Chest X-ray:
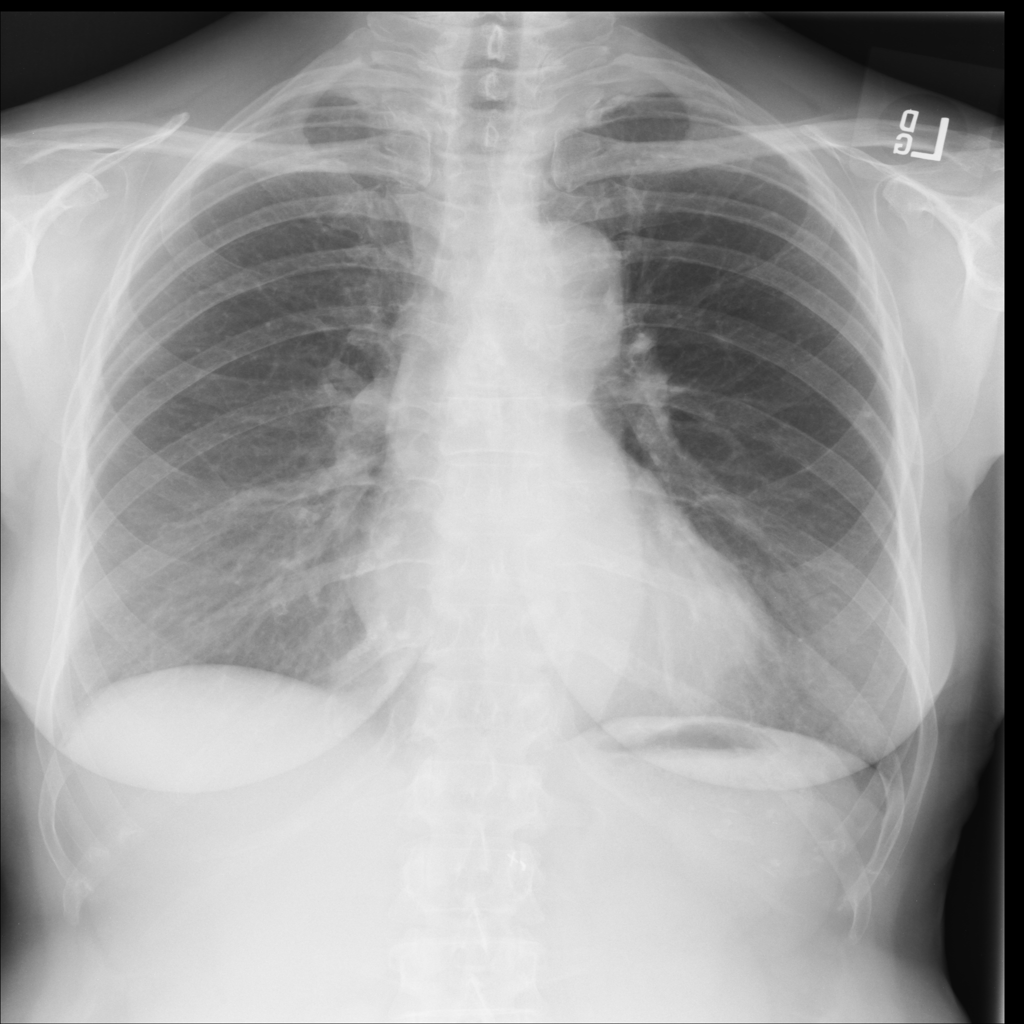
No abnormal finding: yes